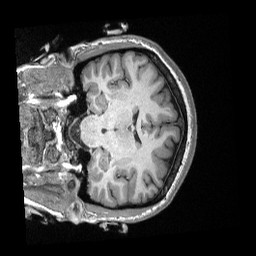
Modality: T1w
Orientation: coronal
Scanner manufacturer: siemens
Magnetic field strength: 3 T
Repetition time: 2.3 s
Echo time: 0.00308 s